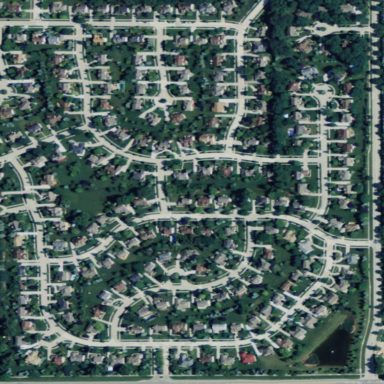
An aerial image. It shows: Residential area composed of single-family homes.